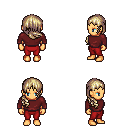
a pixel art fantasy rpg character, female body template, human, tanned skin, maroon long-sleeve shirt, red pants, white blonde right-swept hairstyle, four views (front, back, left, right), 2x2 character sprite sheet, small pixel art, hard edges, no anti-aliasing